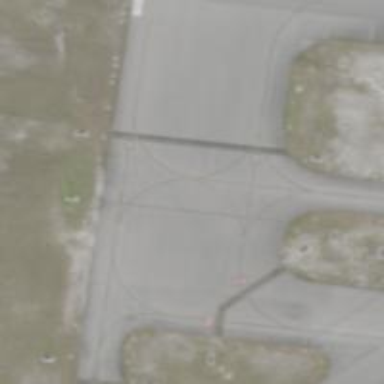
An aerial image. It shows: View of taxiway at the airport.